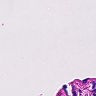
Metastatic tissue present: no